Current action and preconditions to check: trajectory_clear

Your task: For each precondition in the list above, predict whether it will hold at this action.

Consider the current scene as observed from the mobile robot's camera, and analyze the predicted future states of all dynamic agents (e.g., people, animals, vehicles, or any moving entities) within the NEXT SECOND.

IMPORTANT: Only answer "very likely" if you are absolutely certain—based on strong, clear evidence—that a dynamic agent will violate the precondition in the predicted future state. Do NOT answer "very likely" for unlikely, ambiguous, or low-probability risks.

Ask yourself for each precondition: Is there a high probability, with clear and convincing evidence, that the predicted future states of any dynamic agent will interfere with the predicted future state of the currently executing action within the NEXT SECOND, causing that precondition to fail?

Assess the risk level based on these predictions. Use "likely" or "very likely" if motions create a clear risk of interference.

Use "neutral" or "improbable" if agents are nearby but their predicted paths are clearly diverging or non-conflicting.

Failure Risk Categories: "very improbable", "improbable", "neutral", "likely", "very likely"

Answer Format: Output ONLY the probability_of_failure value from these categories: "very improbable", "improbable", "neutral", "likely", "very likely"

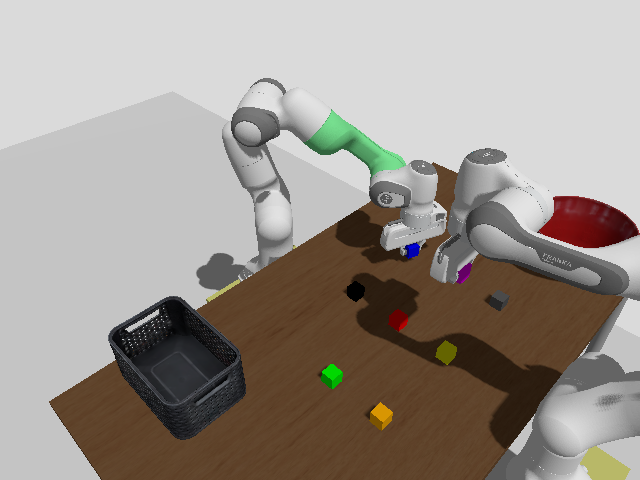

Answer: very improbable